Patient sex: M
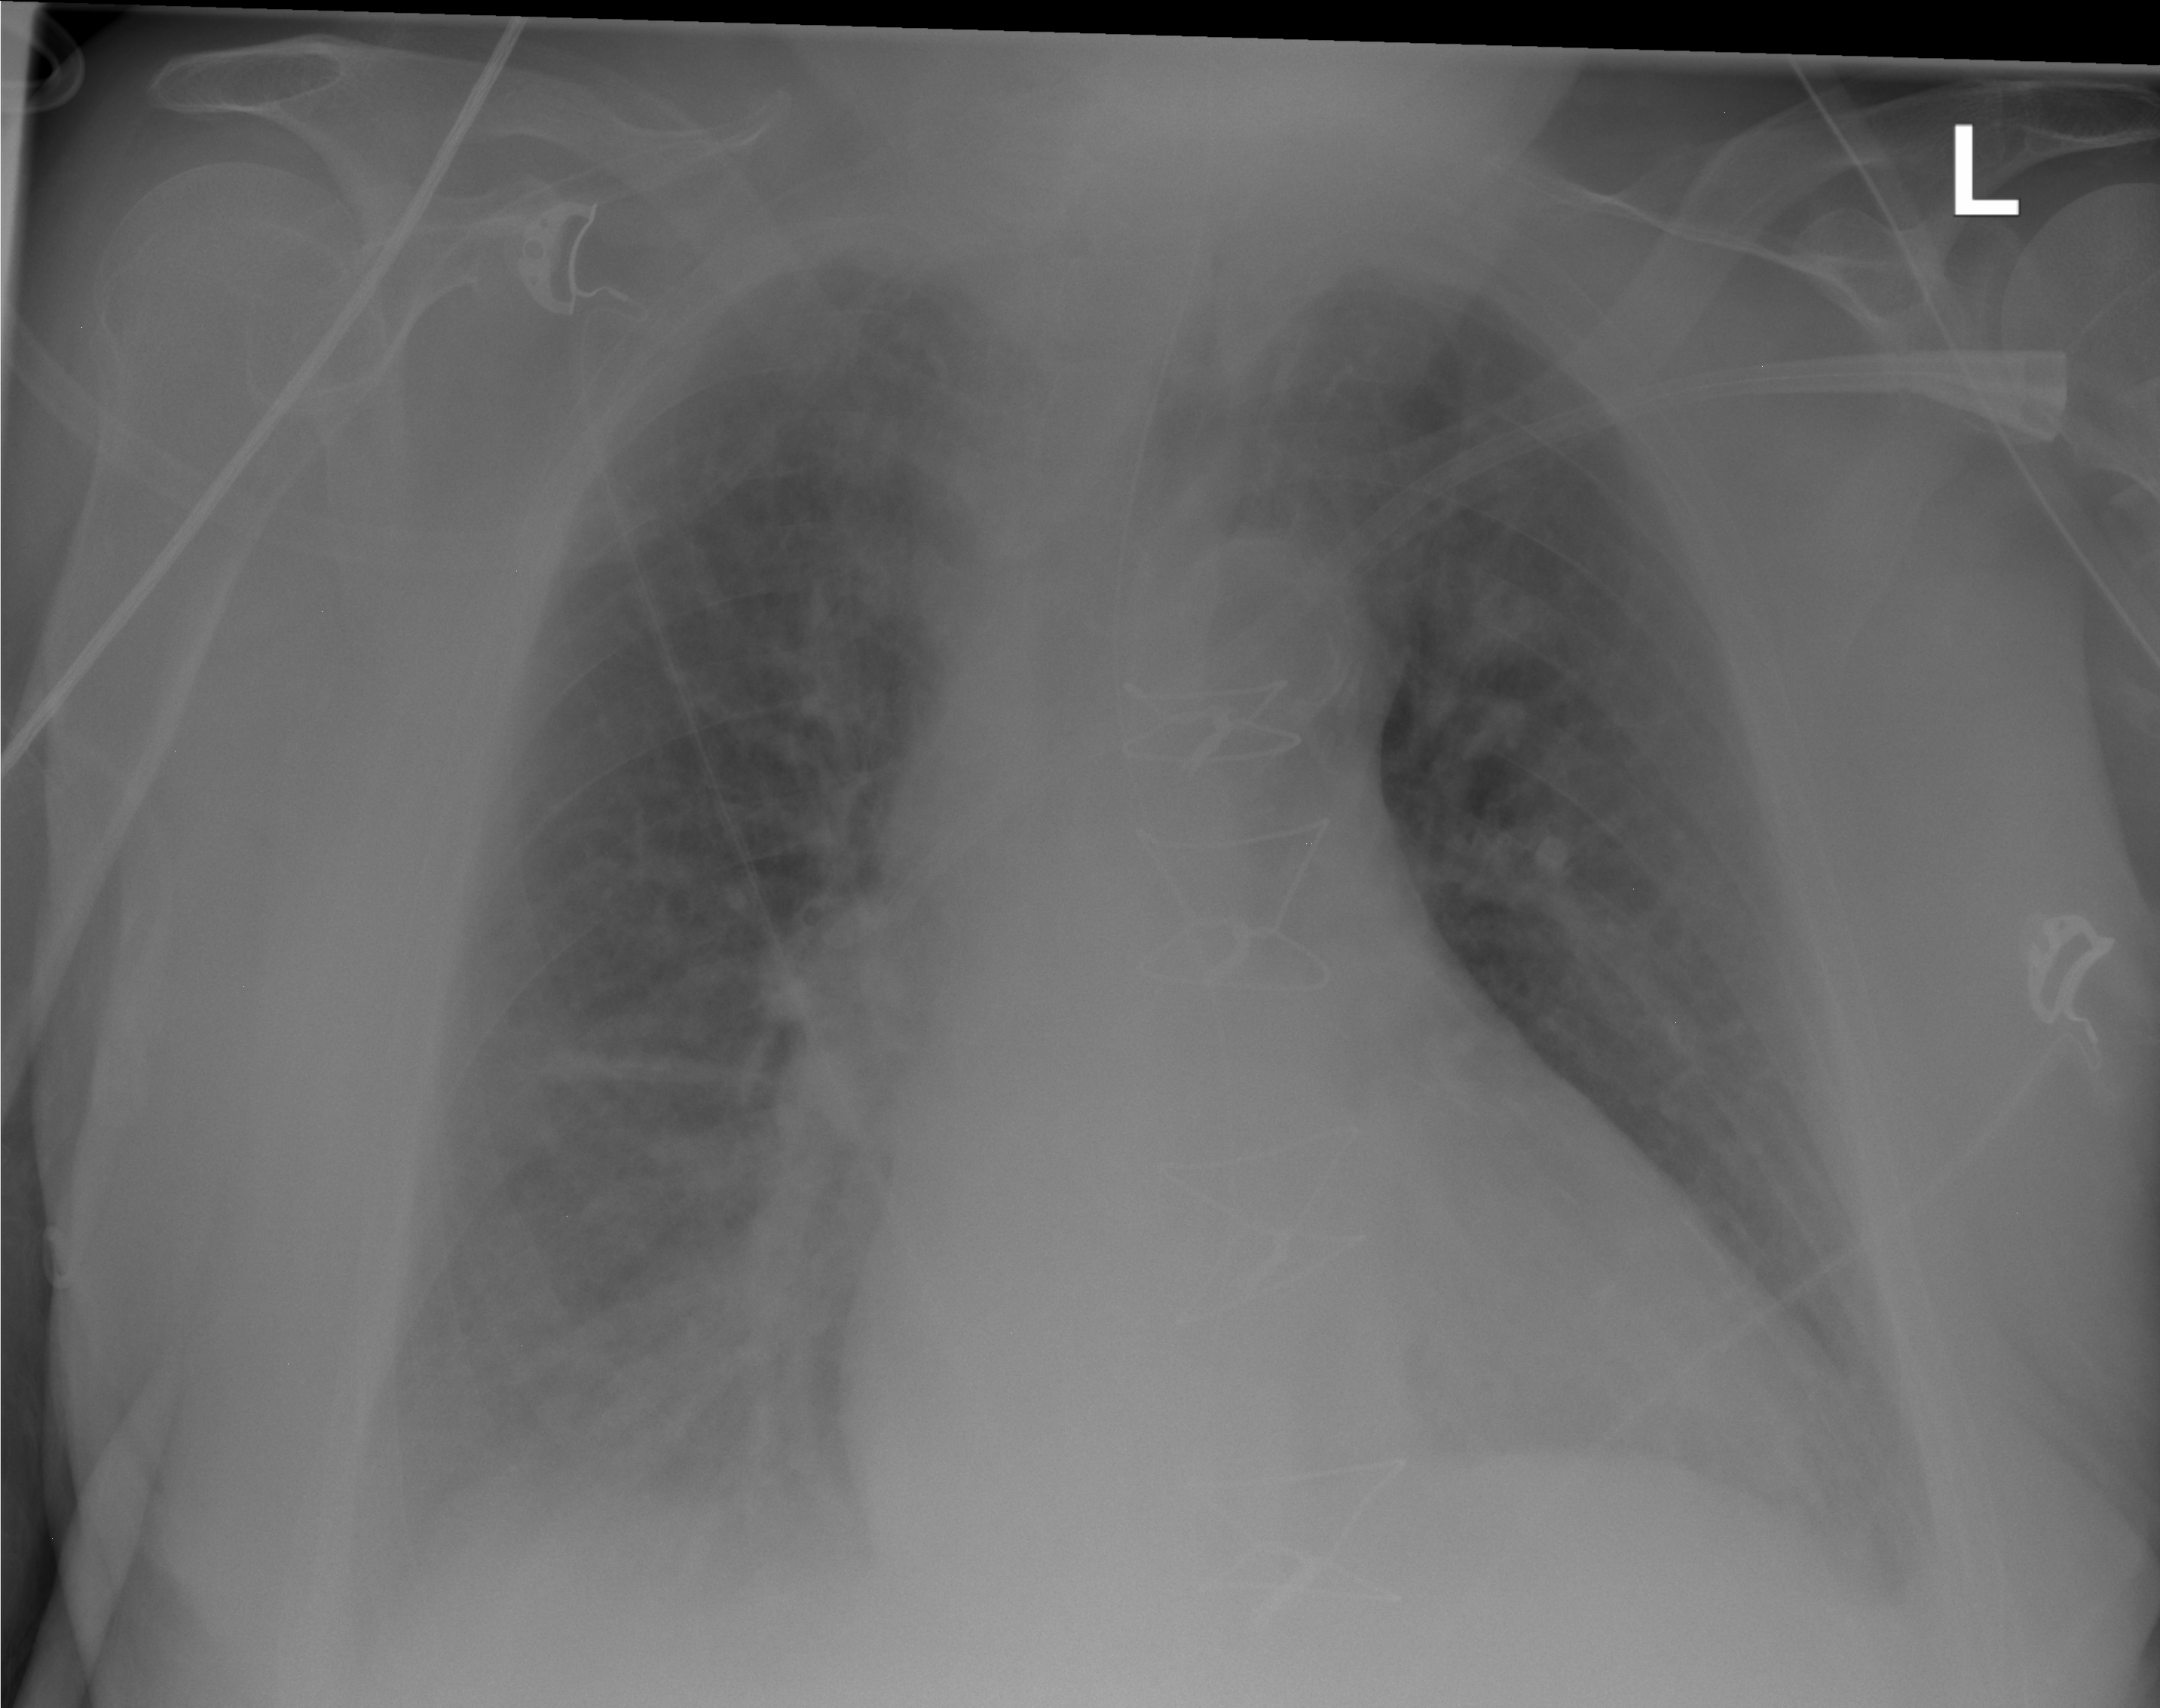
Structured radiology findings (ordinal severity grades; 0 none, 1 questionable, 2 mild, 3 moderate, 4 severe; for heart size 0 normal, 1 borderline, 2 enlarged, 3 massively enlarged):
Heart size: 2
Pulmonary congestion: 3
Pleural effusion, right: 2
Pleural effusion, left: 2
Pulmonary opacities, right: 0
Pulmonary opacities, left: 0
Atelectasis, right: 0
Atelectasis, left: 0